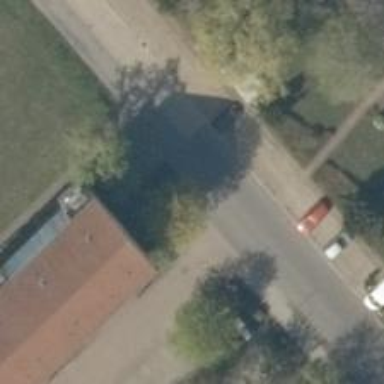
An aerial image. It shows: Residential road.